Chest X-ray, AP view. Patient: 33 years old, sex M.
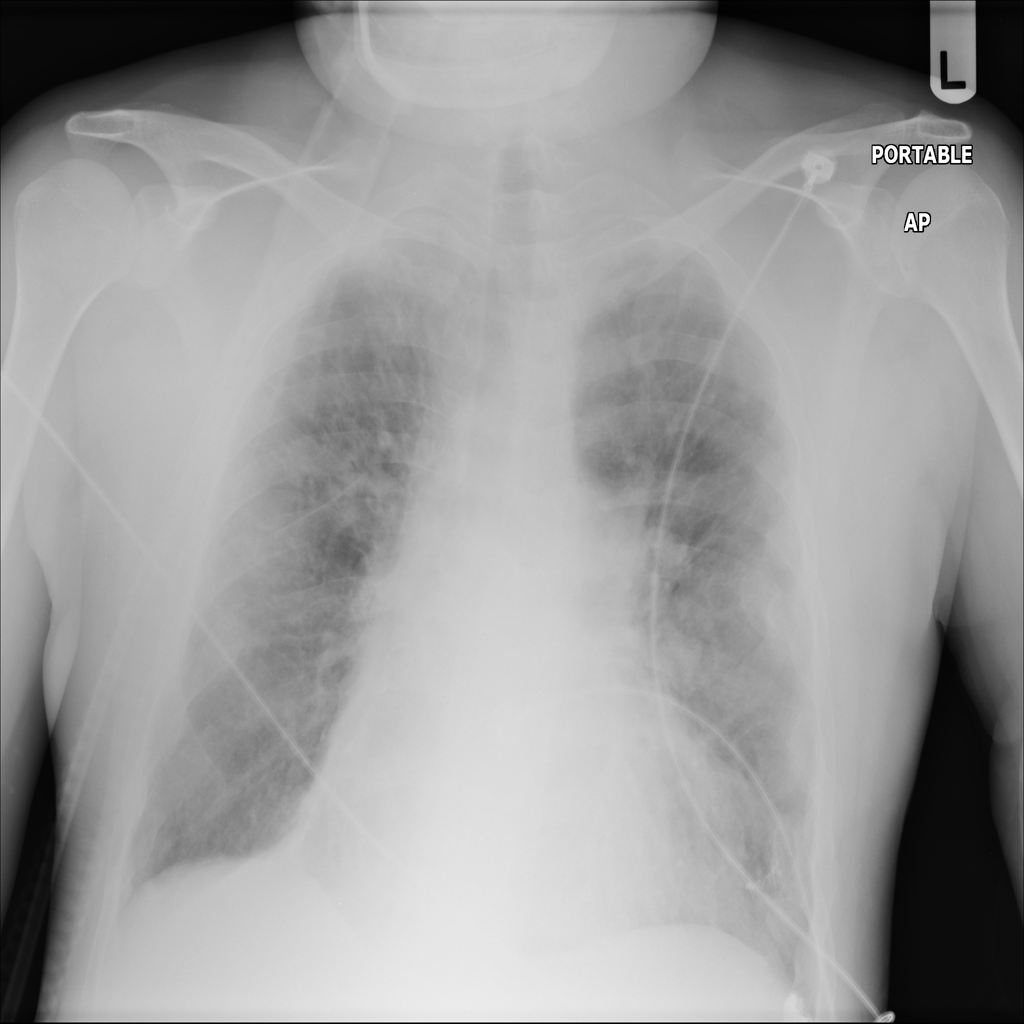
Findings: Infiltration, Nodule